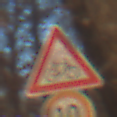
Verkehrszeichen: RadverkehrLinks
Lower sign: Geschwindigkeit10
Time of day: SunriseSunset
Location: Outdoor (Nature)
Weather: Clear
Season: Autumn
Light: Natural